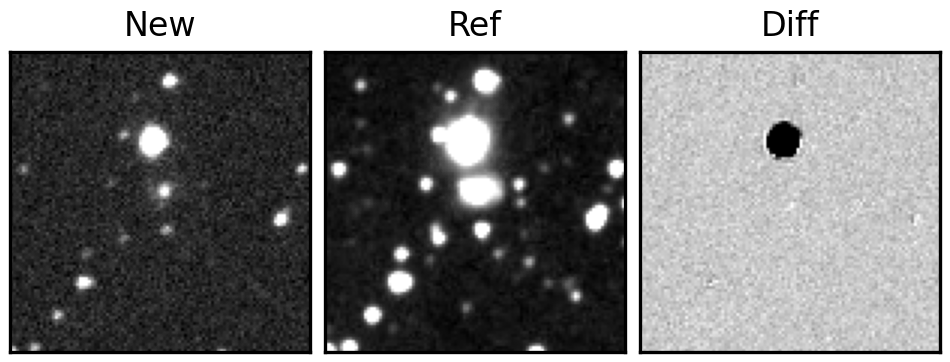
Label: real